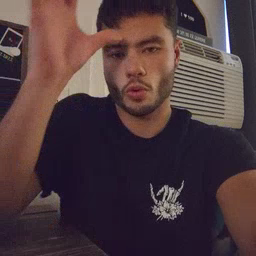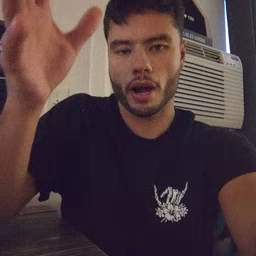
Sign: grandpa